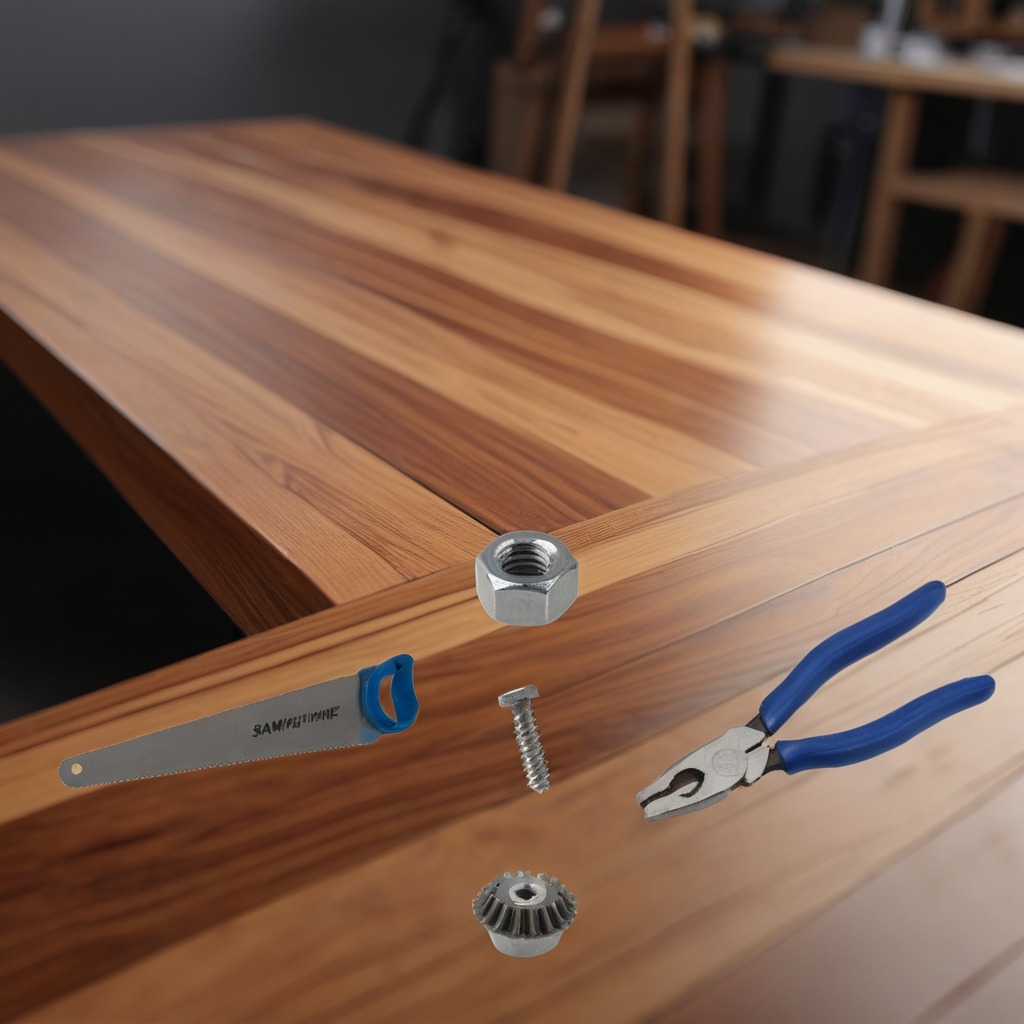
A metal gear with teeth, a metal machine screw, a pair of pliers, a handheld metal saw, and a metal nut are lying on the wooden table in a carpentry studio.